Brain MRI, t1w sequence, axial 2D slice.
Patient: age 35, sex F, weight 90 kg, height 1.9 m
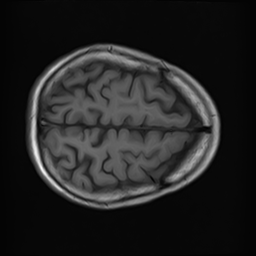